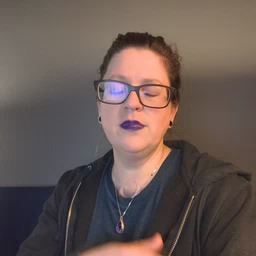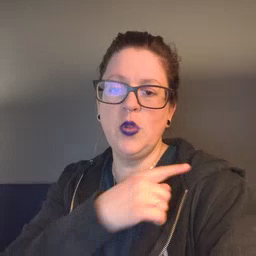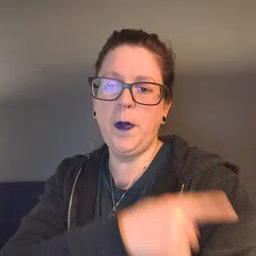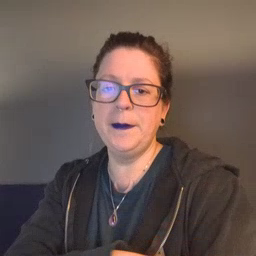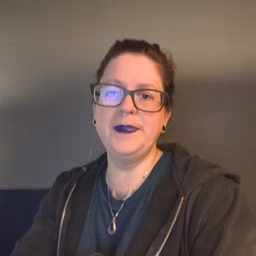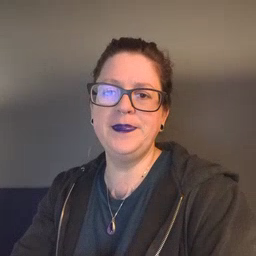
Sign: arm